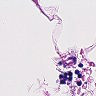
Metastatic tissue present: no